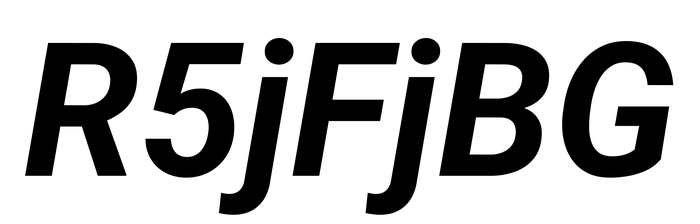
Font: Roboto-Italic_Bold_Italic